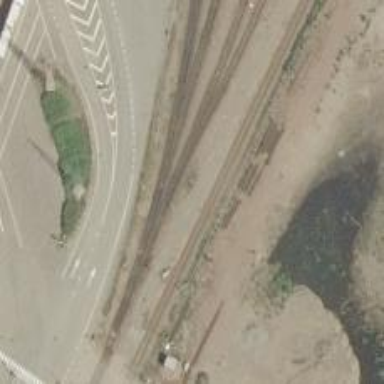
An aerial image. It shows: Rail spur service.